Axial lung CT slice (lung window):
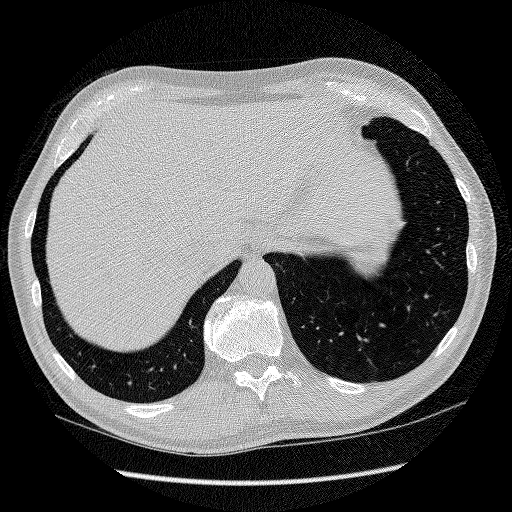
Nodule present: no